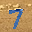
Label: 7